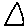
Label: triangle